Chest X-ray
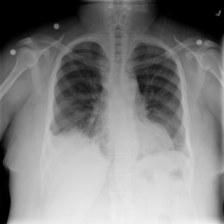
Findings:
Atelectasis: negative
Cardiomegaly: negative
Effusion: positive
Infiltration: negative
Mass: negative
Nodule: negative
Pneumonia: negative
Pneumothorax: negative
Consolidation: negative
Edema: negative
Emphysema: negative
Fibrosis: negative
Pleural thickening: negative
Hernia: negative